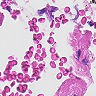
Metastatic tissue present: no